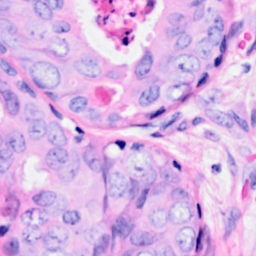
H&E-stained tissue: Breast